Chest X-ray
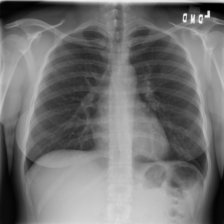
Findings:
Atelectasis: negative
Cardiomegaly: negative
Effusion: negative
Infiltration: negative
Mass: negative
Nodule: negative
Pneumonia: negative
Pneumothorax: negative
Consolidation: negative
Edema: negative
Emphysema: negative
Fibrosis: negative
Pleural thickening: negative
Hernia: negative